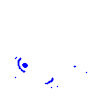
Particle: electron